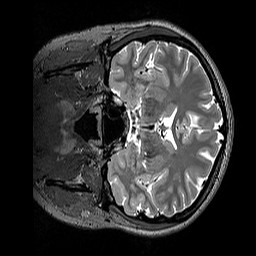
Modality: T2w
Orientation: coronal
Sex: female
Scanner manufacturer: siemens
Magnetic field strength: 3 T
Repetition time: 3.2 s
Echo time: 0.409 s